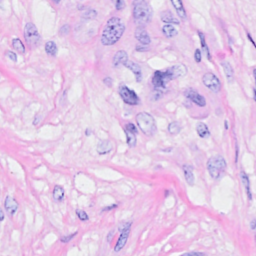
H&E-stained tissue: Breast